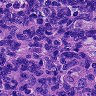
Metastatic tissue present: no